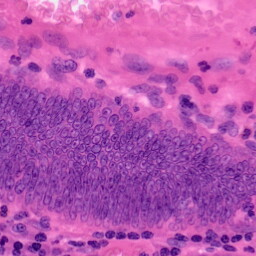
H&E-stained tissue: Colon